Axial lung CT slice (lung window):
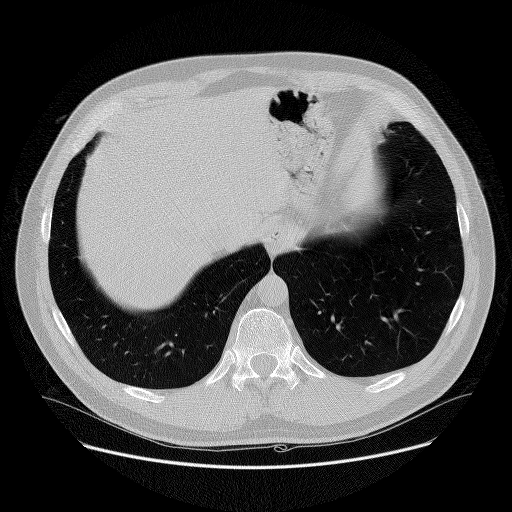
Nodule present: no